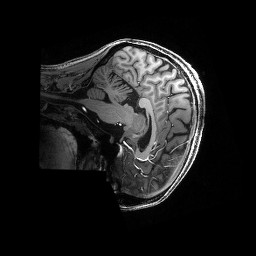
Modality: T1w
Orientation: sagittal
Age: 27
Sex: female
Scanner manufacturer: siemens
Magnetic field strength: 6.98 T
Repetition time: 3.1 s
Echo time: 0.00252 s